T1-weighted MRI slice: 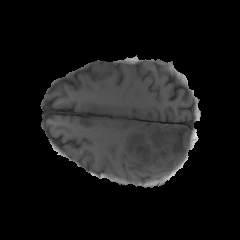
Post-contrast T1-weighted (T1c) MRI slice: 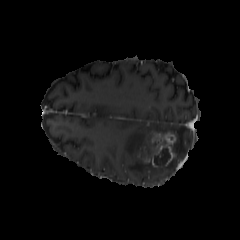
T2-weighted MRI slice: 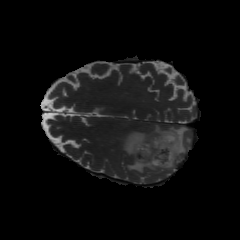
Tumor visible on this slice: yes